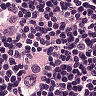
Metastatic tissue present: yes